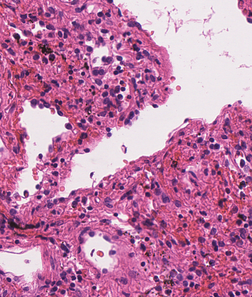
Tumor epithelial tissue: no
Tumor-associated stroma tissue: yes
Normal tissue: no